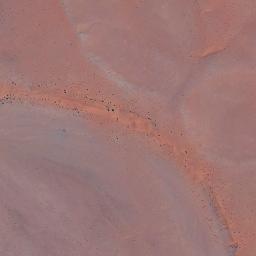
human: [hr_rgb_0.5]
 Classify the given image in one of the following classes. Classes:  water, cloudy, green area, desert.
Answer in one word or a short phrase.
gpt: desert